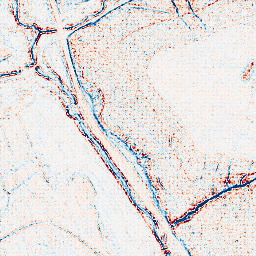
Category: edge_preserving
Decomposition family: bilateral
Decomposition parameters: d: 5
sigma_color: 50
sigma_space: 50
Upsampling method: sinc_hamming
Upsampling parameters: scale: 4
kernel_size: 4
Upsampling scale: 4